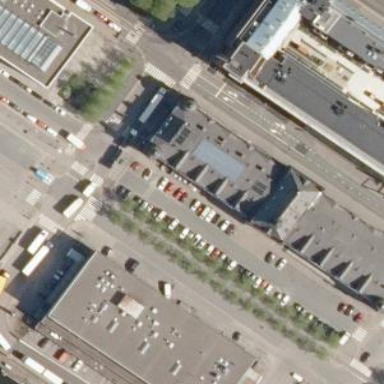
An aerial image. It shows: Parking area with surface.